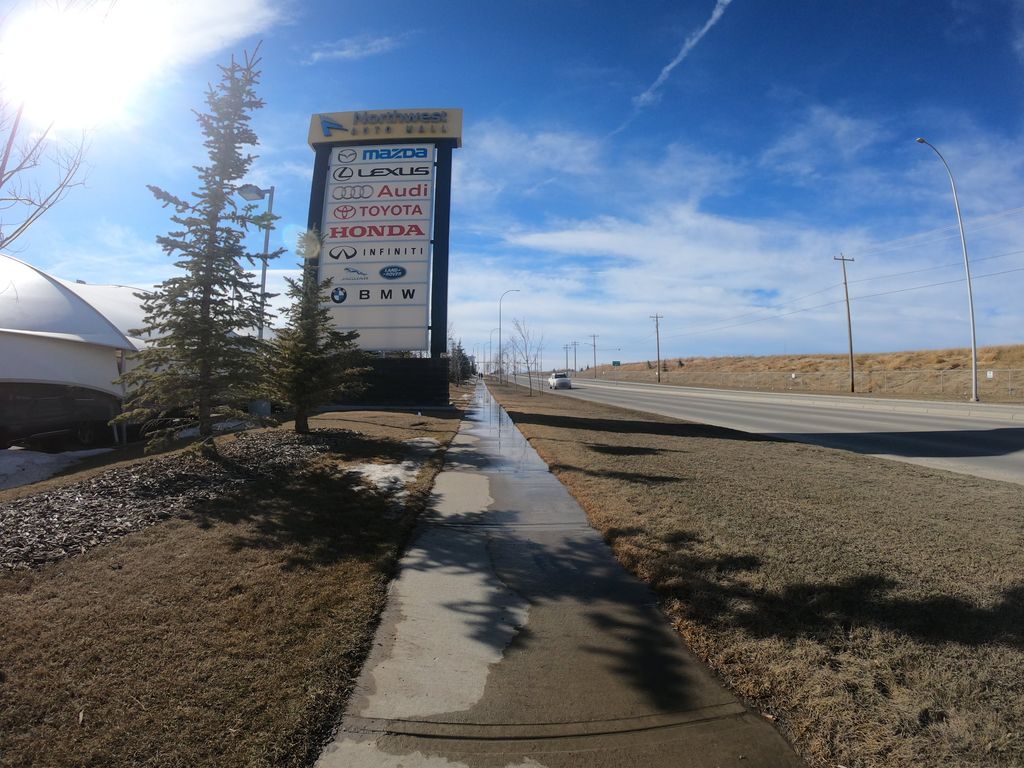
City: calgary